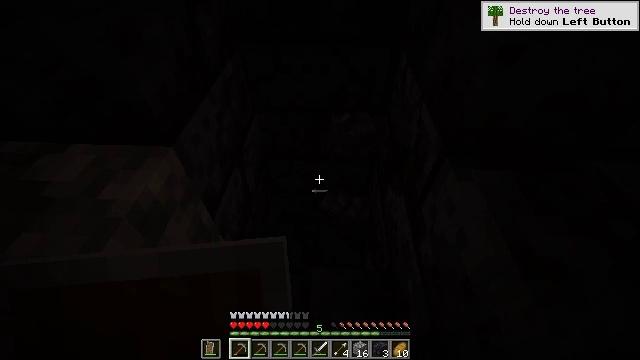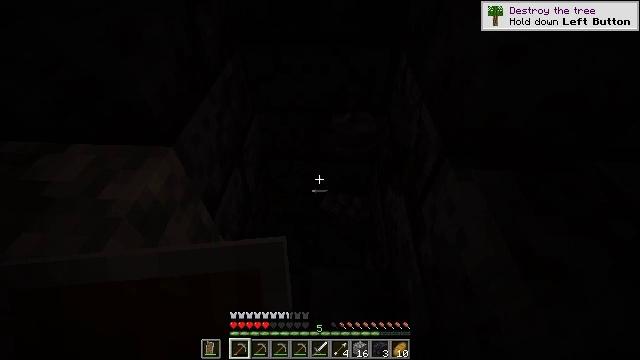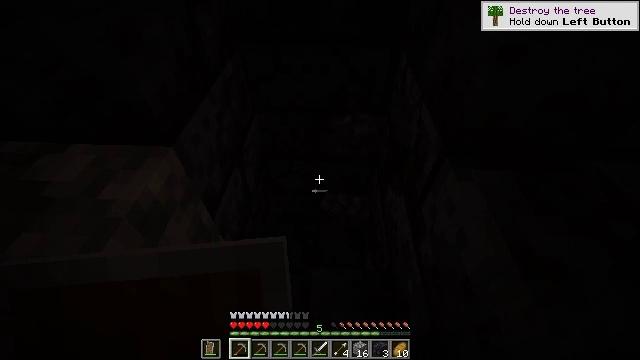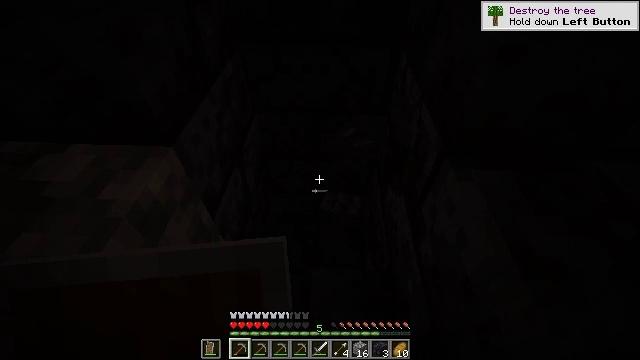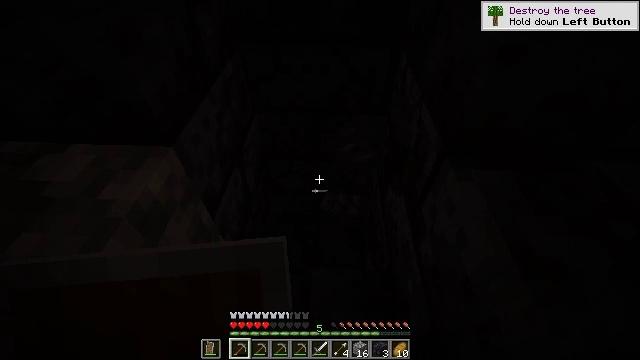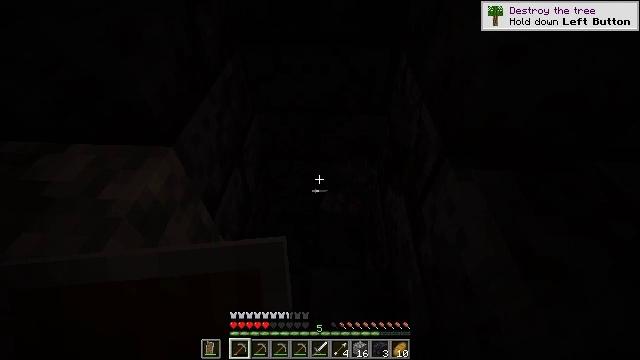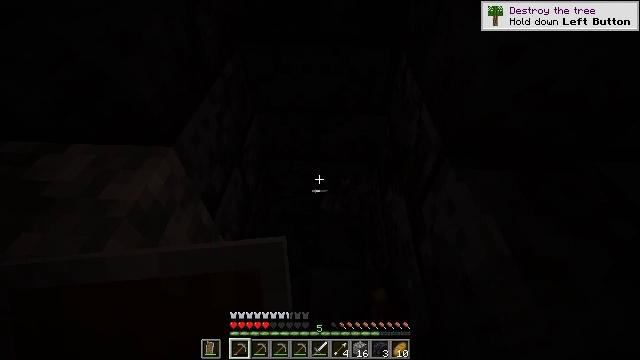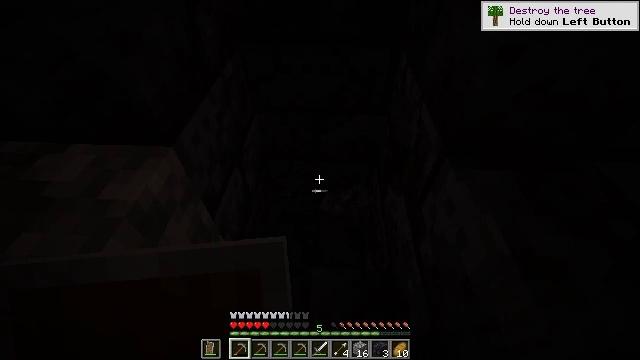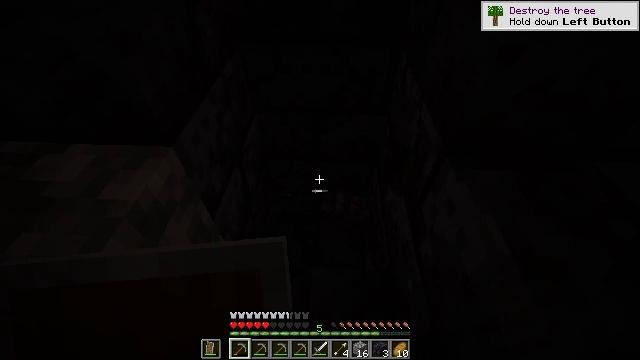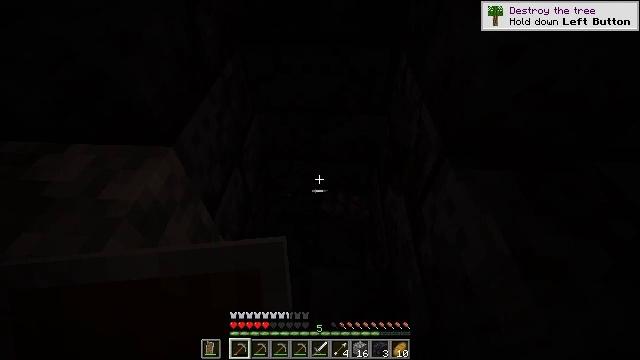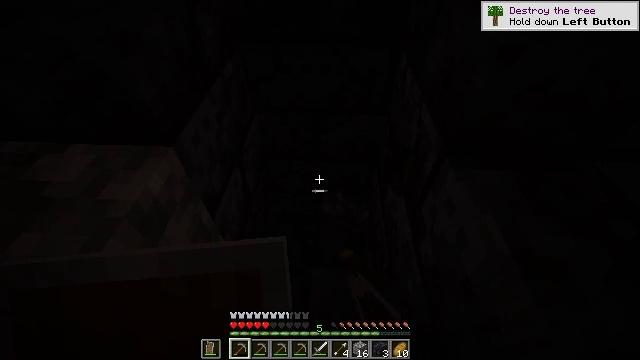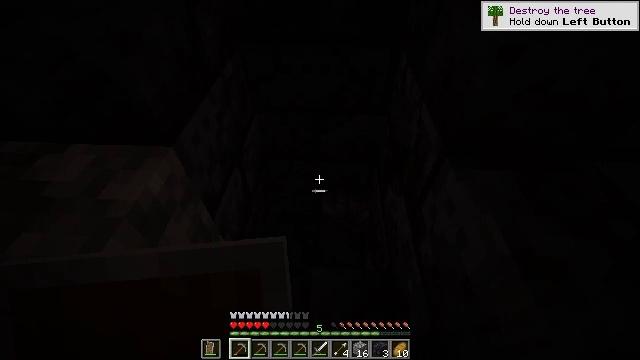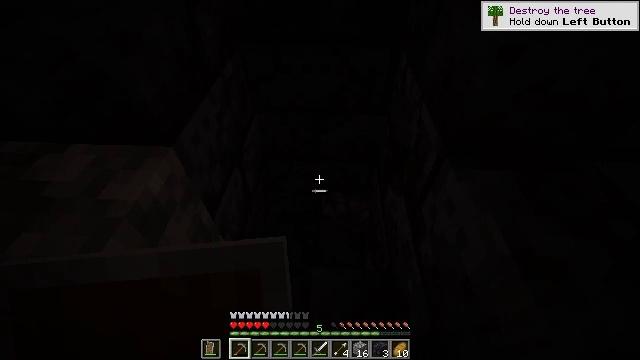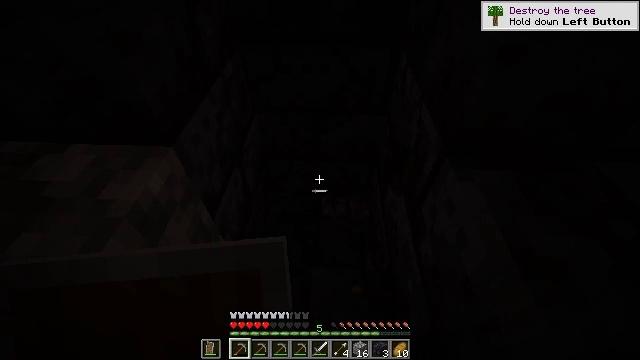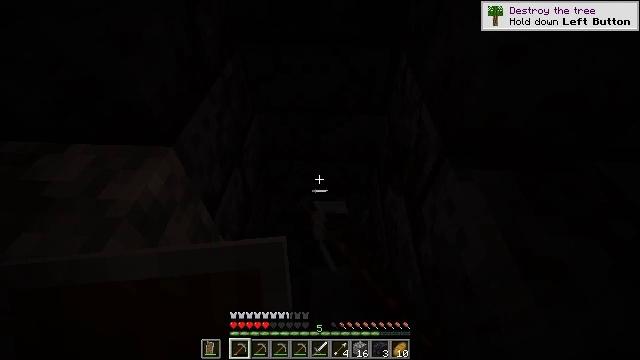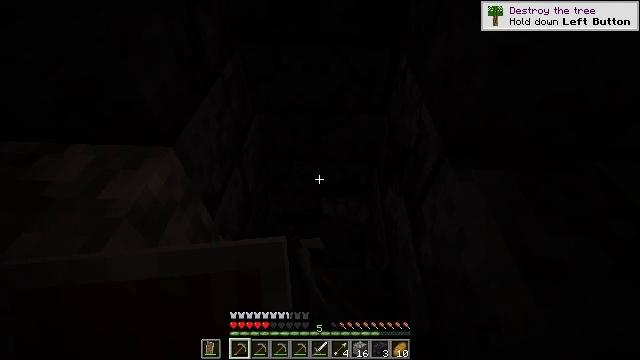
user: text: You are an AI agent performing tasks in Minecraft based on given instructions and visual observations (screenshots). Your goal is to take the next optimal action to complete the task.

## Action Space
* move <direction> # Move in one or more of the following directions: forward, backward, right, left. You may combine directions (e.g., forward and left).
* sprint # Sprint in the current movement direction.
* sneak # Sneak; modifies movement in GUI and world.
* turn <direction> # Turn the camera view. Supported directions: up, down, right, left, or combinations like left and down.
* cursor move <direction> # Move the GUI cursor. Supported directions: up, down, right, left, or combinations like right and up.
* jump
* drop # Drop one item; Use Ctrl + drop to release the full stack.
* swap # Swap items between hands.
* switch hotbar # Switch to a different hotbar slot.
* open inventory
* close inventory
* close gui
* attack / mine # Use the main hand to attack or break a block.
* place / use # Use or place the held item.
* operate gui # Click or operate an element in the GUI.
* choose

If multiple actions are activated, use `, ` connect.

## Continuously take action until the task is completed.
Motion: motion action
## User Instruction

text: Attack the cracked polished blackstone bricks to gather it.
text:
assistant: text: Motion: no_op
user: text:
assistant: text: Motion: no_op
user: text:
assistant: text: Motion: no_op
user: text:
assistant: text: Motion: no_op
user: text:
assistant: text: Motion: attack / mine
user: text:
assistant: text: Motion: attack / mine
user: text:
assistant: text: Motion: attack / mine
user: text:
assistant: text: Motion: attack / mine
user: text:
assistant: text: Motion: attack / mine
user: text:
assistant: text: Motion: attack / mine
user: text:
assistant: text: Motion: attack / mine
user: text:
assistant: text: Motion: attack / mine
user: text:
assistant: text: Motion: attack / mine
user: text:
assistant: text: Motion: attack / mine
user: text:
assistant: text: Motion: attack / mine
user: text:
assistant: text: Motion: attack / mine
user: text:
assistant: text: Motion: attack / mine
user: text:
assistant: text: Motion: attack / mine
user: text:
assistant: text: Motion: attack / mine
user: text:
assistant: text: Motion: attack / mine
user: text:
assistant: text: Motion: attack / mine
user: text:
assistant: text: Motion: attack / mine
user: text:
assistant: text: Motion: no_op
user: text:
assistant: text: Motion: no_op
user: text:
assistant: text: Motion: no_op
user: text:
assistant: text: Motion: turn up
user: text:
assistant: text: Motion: turn up
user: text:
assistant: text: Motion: attack / mine
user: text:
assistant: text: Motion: attack / mine
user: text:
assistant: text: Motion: attack / mine